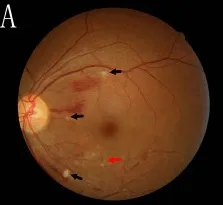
Fundus photograph, FFA and SD-OCT of the left eye. (A,B) Funduscopic examination revealed retinal oedema, intraretinal haemorrhage, elschnig spots (red arrows), hard exudates and cotton-wool spots (black arrows) in left eye.
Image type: ophthalmic_imaging (fundus_photograph)